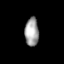
Tissue: skin
Cell type: Epithelial cells
Senescence score: 0.7852
Nuclear area (px): 387
Mean DAPI intensity: 160.625